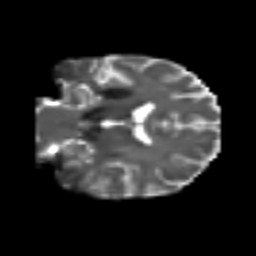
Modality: T2w
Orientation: coronal
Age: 53
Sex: male
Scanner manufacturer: siemens
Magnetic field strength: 3 T
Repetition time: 4.999 s
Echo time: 0.07946 s